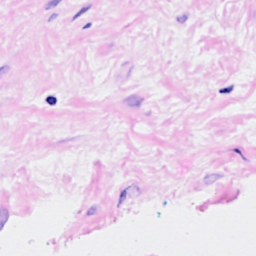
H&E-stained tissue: Breast